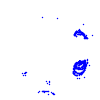
Particle: kaon